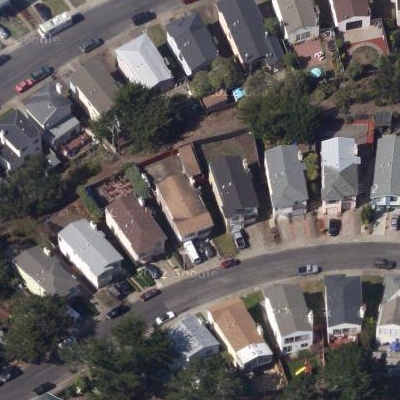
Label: Resident